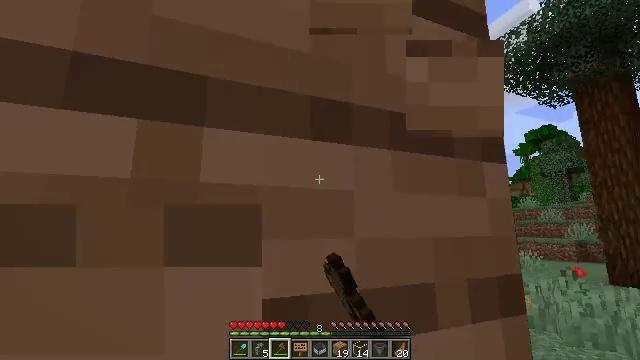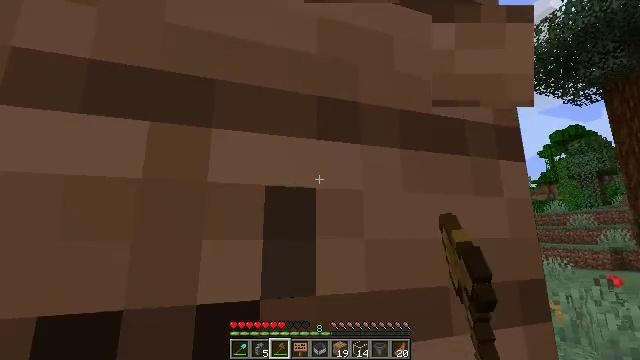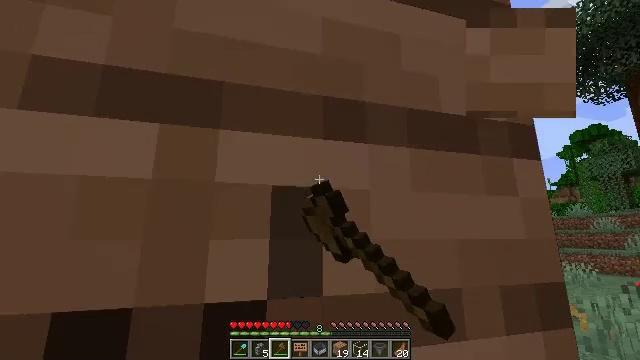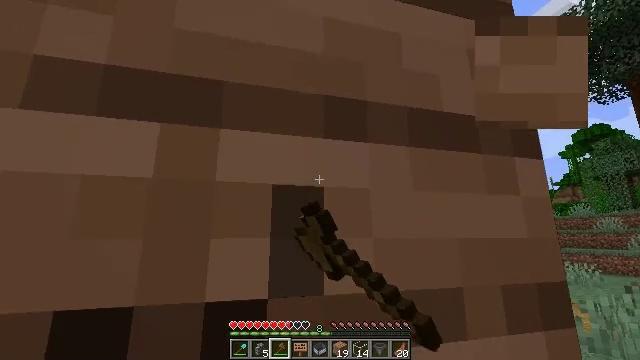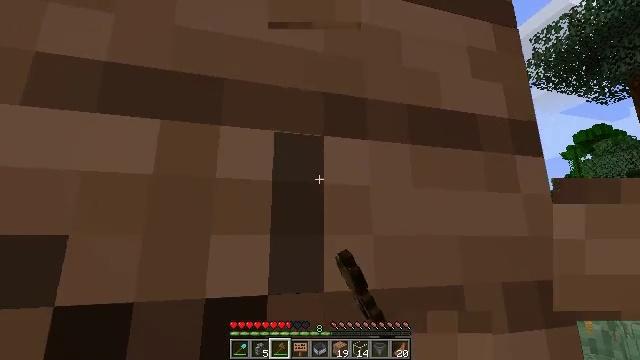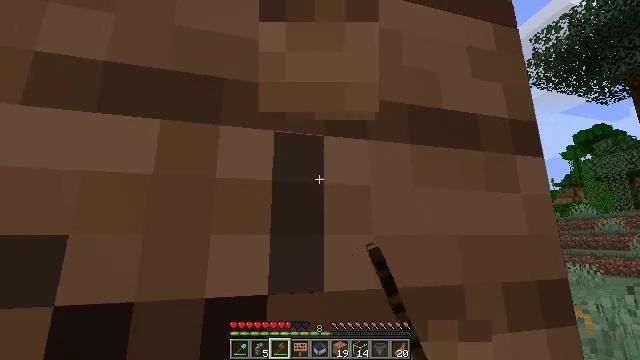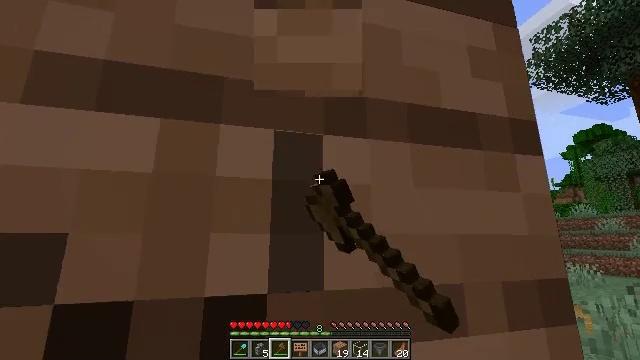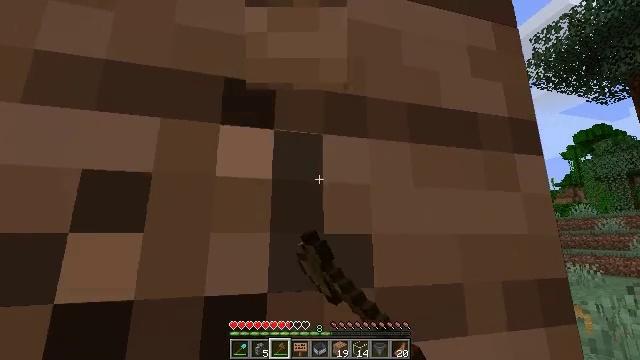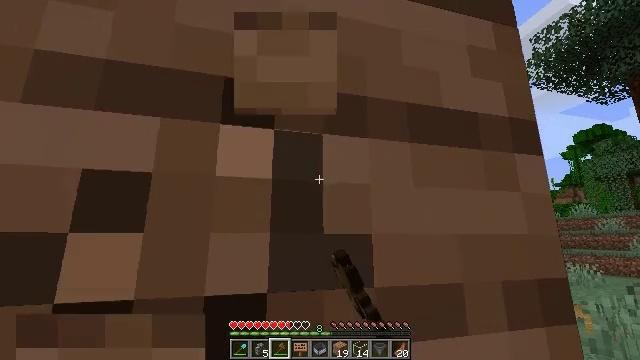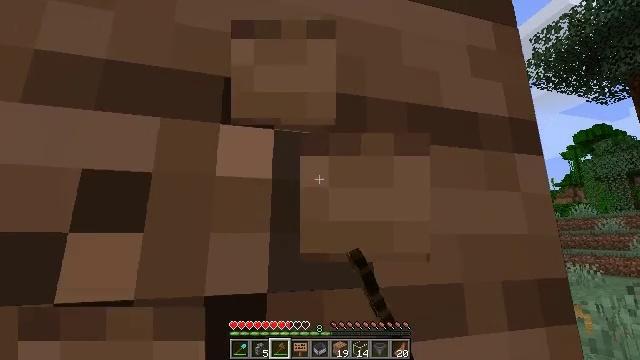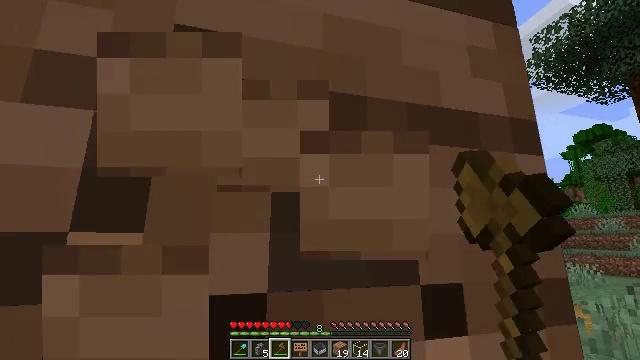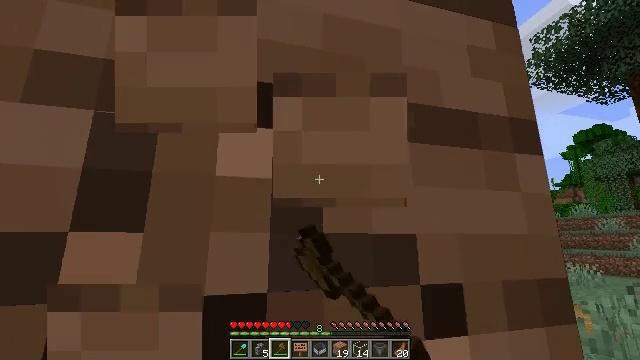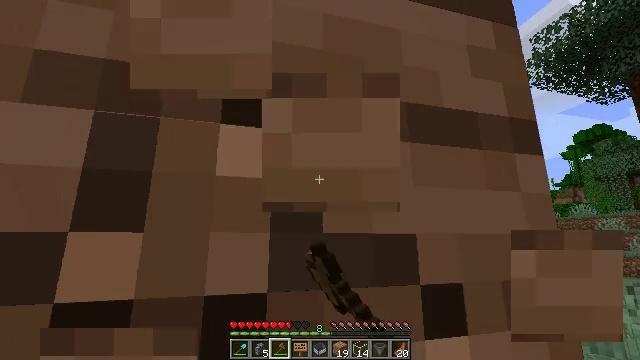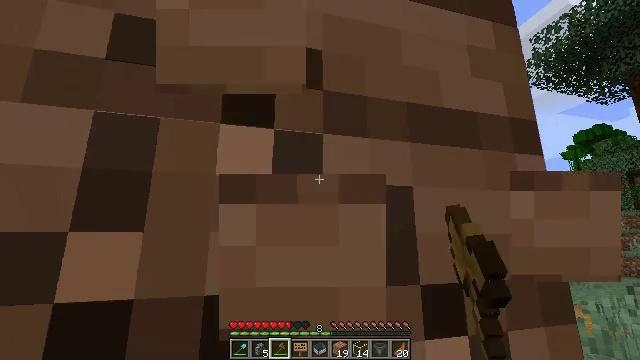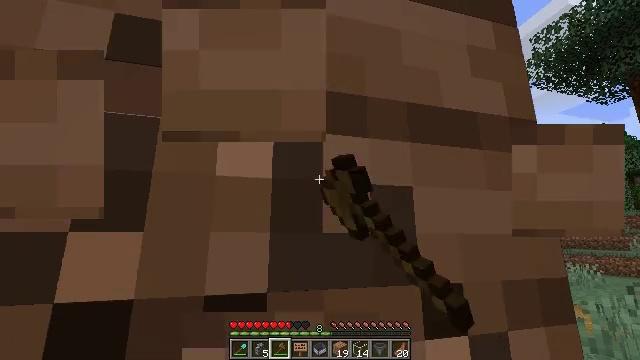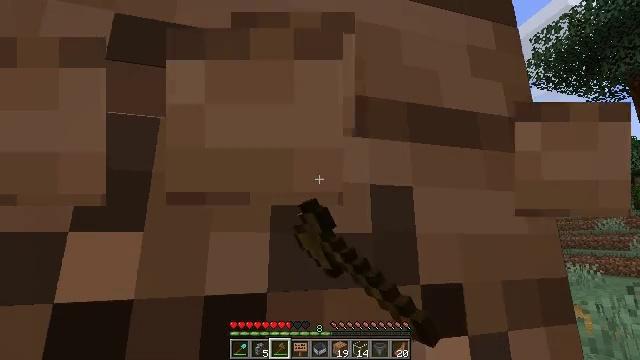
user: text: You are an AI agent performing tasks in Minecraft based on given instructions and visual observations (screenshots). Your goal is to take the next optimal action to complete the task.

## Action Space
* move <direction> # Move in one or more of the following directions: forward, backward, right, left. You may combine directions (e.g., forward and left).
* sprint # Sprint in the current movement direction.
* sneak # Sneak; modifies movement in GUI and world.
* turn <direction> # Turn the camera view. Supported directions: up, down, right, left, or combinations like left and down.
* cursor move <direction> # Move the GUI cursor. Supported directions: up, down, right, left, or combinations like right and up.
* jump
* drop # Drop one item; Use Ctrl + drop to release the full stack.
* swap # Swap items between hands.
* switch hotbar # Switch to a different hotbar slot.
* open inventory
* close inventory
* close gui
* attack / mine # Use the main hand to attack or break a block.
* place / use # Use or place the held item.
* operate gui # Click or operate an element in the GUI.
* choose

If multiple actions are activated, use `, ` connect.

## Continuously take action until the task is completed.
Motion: motion action
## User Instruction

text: Gather jungle planks for building.
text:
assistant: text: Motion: turn left and up, attack / mine
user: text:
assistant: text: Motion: turn left, attack / mine
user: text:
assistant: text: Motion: attack / mine
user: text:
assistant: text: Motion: attack / mine
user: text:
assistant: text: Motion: attack / mine
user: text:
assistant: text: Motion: attack / mine
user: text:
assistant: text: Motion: attack / mine
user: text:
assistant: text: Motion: attack / mine
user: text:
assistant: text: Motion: attack / mine
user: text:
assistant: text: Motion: attack / mine
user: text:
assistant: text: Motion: attack / mine
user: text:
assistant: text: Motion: attack / mine
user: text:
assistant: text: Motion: attack / mine
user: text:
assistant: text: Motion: attack / mine
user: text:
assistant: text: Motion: attack / mine
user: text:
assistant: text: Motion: attack / mine
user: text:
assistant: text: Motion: attack / mine
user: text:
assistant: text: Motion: attack / mine
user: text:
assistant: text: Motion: attack / mine
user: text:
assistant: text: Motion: attack / mine
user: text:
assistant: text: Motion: attack / mine
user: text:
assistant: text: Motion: attack / mine
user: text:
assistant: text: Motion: attack / mine
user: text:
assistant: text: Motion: attack / mine
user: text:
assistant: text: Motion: attack / mine
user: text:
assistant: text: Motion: attack / mine
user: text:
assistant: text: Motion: turn left, attack / mine
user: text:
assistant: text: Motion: turn left and up, attack / mine
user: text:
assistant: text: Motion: turn left and up, attack / mine
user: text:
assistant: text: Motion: attack / mine